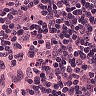
Metastatic tissue present: no